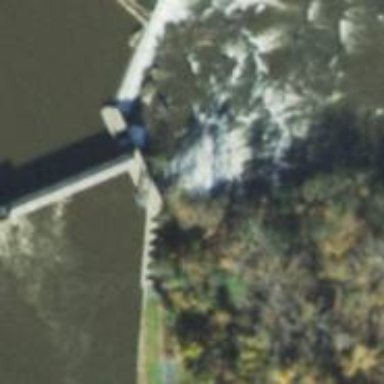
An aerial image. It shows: Dam along waterway.